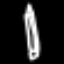
Label: pencil